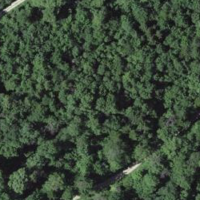
EUNIS habitat code: 41
Species observed at this site:
Melittis melissophyllum